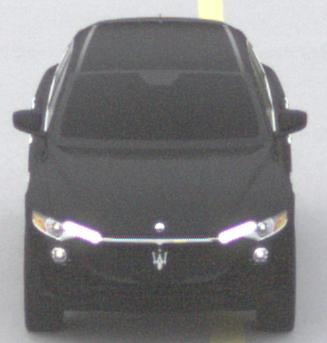
Make: Maserati
Model: Levante GT Hybrid
Detailed model: Levante
Model produced from: 2021/07
Model produced until: 2022/10
Doors: 4
Color: black
Road condition: dry road
Daytime: morning or afternoon
Contrast: low contrast